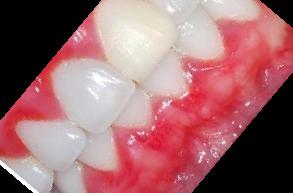
Condition: Gingivitis